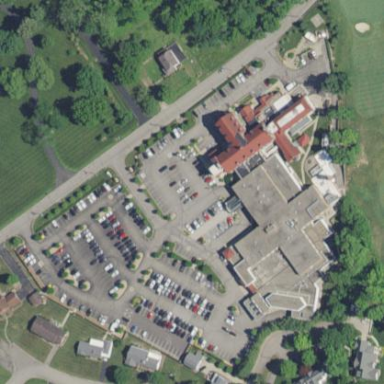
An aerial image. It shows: Healthcare facility identified as hospital.